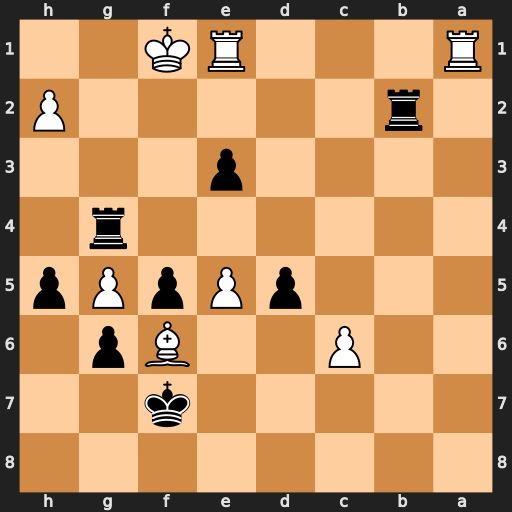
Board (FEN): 8/5k2/2P2Bp1/3pPpPp/6r1/4p3/1r5P/R3RK2
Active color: b
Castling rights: -
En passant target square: -
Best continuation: Rf2#